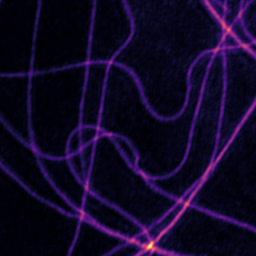
Label: Super-resolution Microtubules image